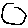
Label: circle